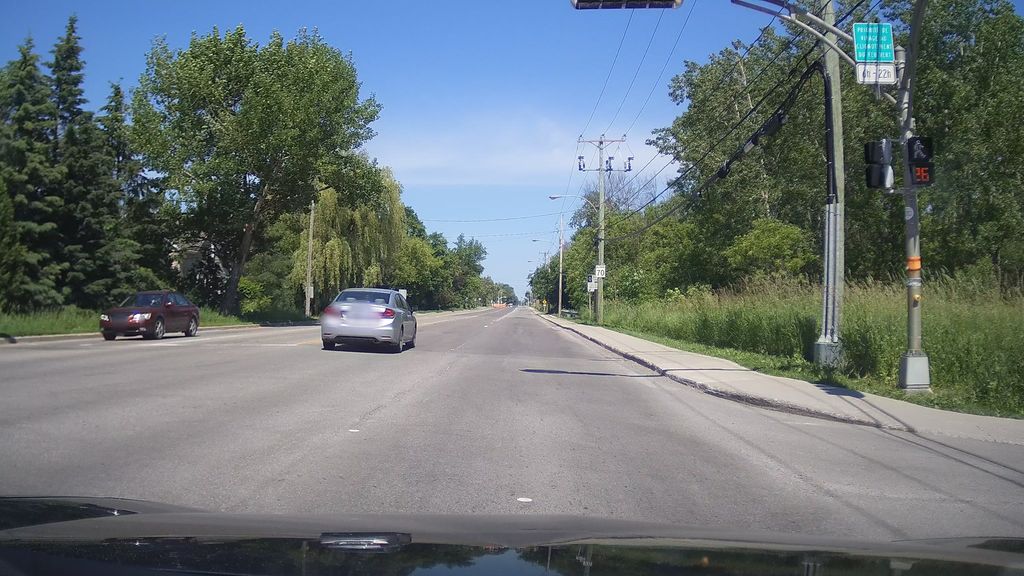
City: ottawa-gatineau